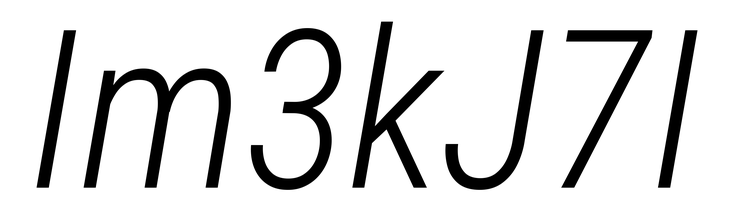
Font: Roboto-Italic_Condensed_Light_Italic